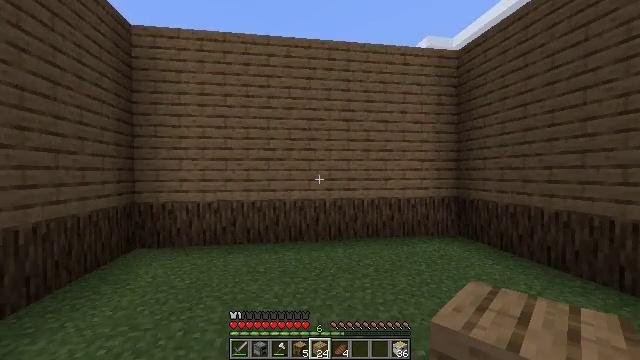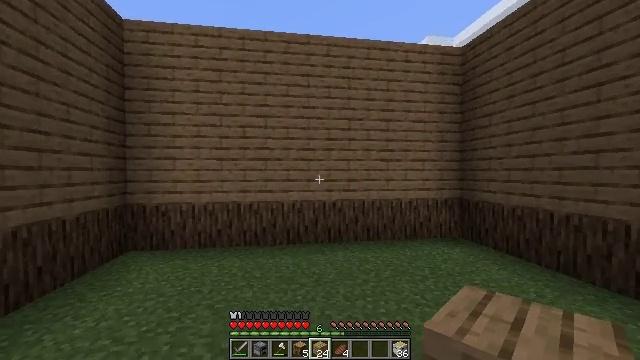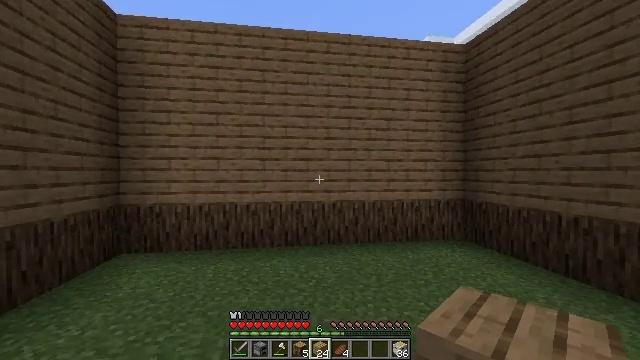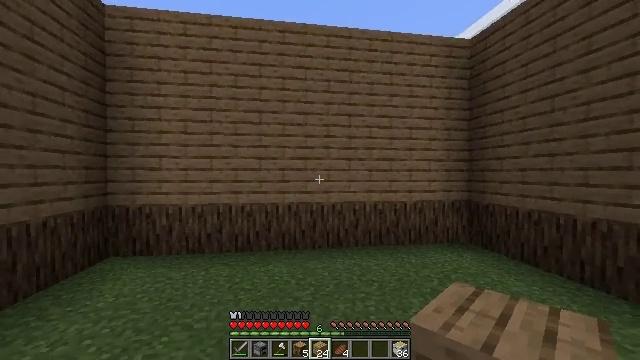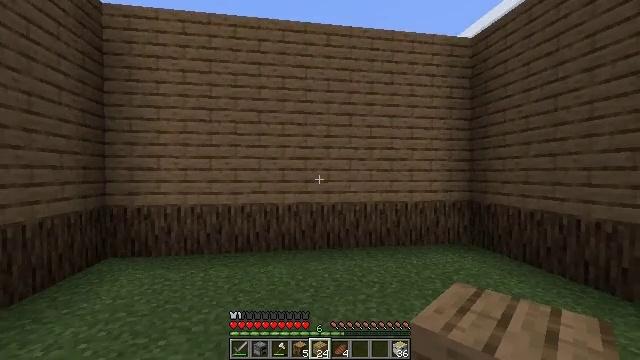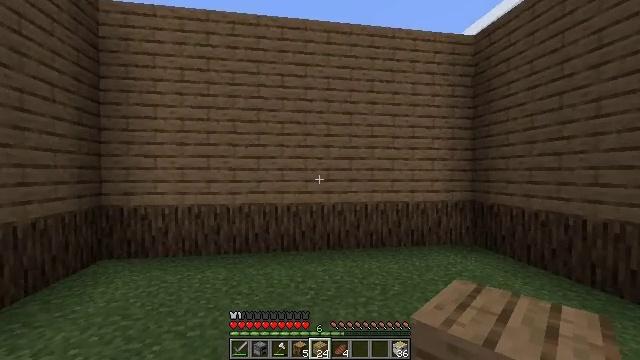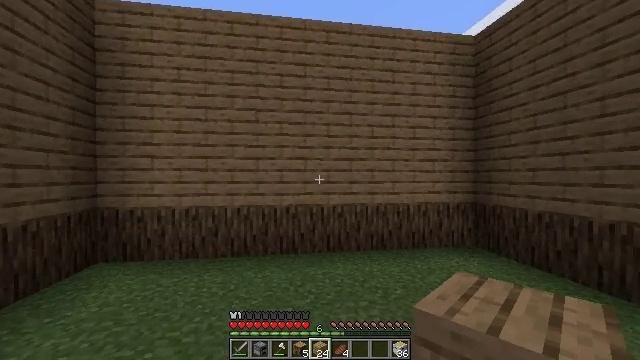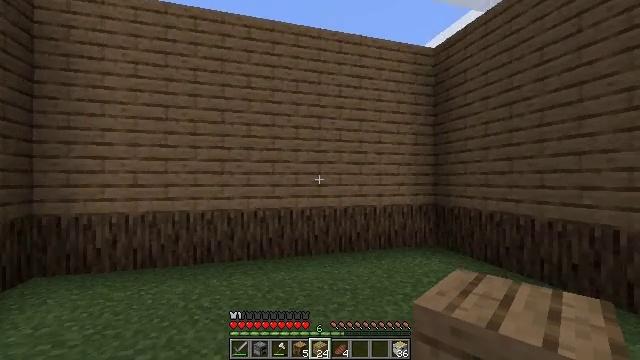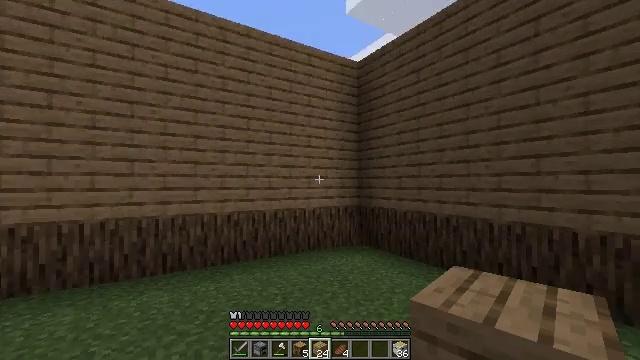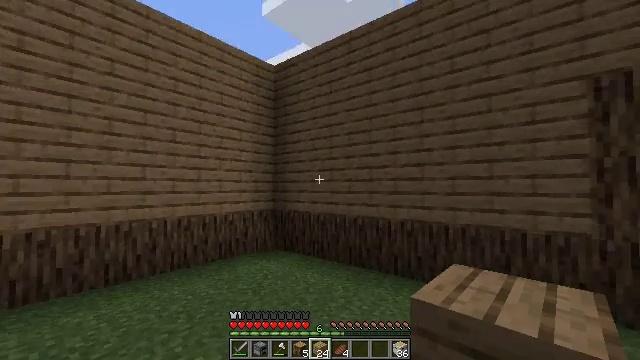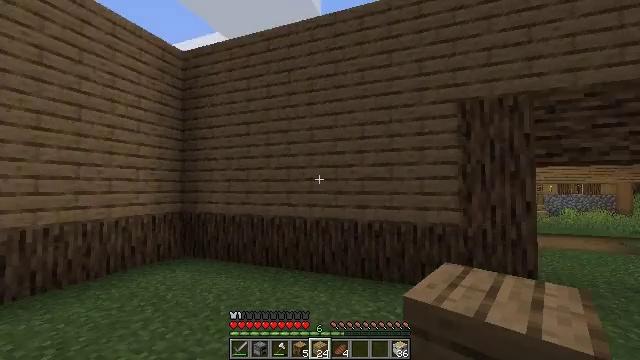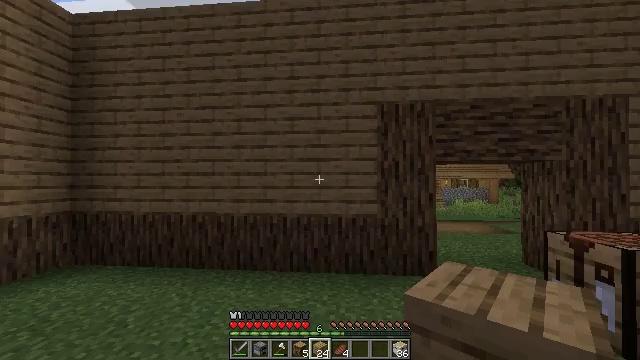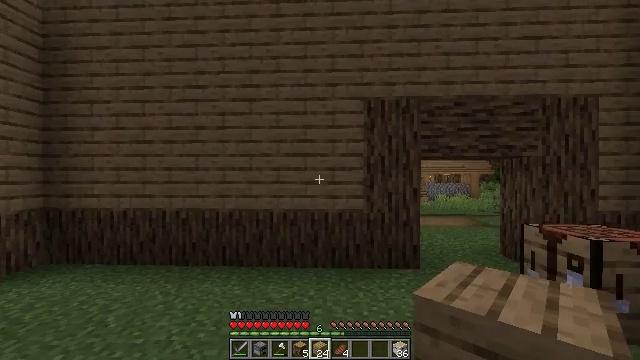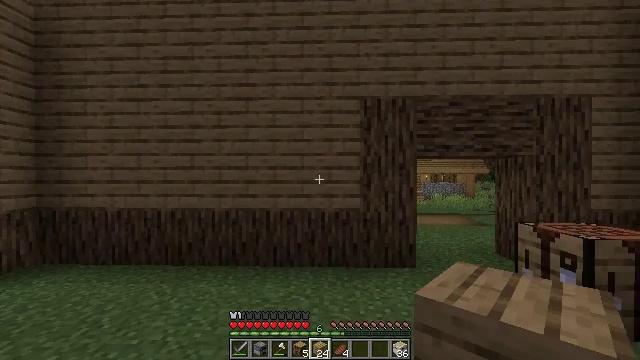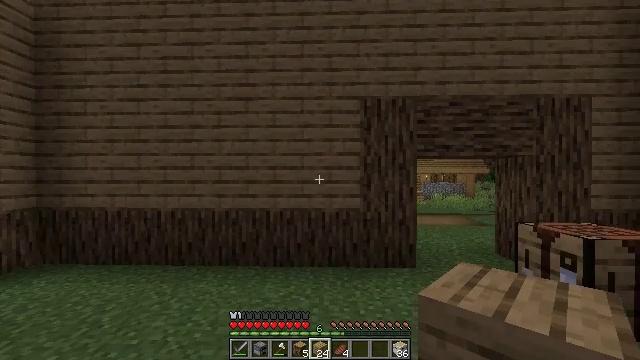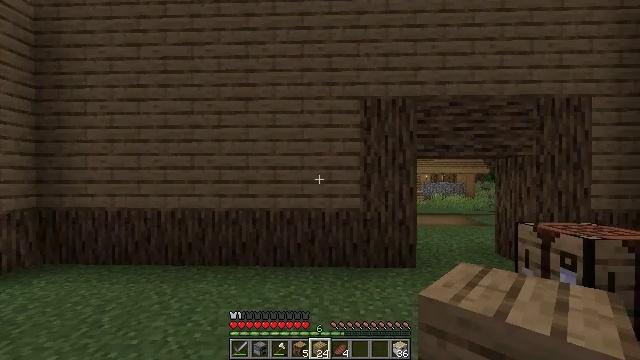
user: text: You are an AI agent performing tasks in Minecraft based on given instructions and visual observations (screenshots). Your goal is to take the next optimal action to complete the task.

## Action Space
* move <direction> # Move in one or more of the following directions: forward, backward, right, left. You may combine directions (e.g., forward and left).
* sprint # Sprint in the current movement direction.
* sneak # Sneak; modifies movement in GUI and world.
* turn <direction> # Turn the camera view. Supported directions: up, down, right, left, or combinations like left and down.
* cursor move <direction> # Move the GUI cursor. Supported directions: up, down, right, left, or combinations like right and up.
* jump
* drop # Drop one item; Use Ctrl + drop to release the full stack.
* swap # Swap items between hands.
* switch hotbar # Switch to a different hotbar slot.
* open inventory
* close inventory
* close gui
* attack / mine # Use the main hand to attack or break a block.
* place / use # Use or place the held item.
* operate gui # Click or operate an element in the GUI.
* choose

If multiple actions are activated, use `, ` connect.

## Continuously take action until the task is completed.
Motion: motion action
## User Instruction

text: Lay out sticks in the crafting table to make a ladder.
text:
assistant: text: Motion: move forward
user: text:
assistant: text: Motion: move forward
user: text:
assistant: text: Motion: move forward
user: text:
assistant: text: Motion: no_op
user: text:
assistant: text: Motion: no_op
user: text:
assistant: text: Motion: no_op
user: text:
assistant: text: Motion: turn right
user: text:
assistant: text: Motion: turn right
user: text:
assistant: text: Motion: turn right
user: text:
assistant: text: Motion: turn right
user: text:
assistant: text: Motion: turn right and down
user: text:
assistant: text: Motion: turn right and down
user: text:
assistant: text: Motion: no_op
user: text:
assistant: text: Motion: no_op
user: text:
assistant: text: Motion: no_op
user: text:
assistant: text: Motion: no_op
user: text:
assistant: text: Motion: no_op
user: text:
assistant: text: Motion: turn right
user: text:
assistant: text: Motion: no_op
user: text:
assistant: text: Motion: no_op
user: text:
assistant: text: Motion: no_op
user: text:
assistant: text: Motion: no_op
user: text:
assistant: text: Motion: no_op
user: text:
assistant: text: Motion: no_op
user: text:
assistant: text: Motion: no_op
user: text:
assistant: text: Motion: no_op
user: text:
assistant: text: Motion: no_op
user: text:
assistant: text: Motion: no_op
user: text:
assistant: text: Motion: no_op
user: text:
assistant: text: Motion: no_op